Question: I tried to add this:
'''
-- phpMyAdmin SQL Dump
-- version 3.4.5
-- http://www.phpmyadmin.net
--
-- Host: localhost
-- Generation Time: Nov 09, 2013 at 04:43 PM
-- Server version: 5.5.16
-- PHP Version: 5.3.8
SET SQL_MODE="NO_AUTO_VALUE_ON_ZERO";
SET time_zone = "+00:00";
/*!40101 SET @OLD_CHARACTER_SET_CLIENT=@@CHARACTER_SET_CLIENT */;
/*!40101 SET @OLD_CHARACTER_SET_RESULTS=@@CHARACTER_SET_RESULTS */;
/*!40101 SET @OLD_COLLATION_CONNECTION=@@COLLATION_CONNECTION */;
/*!40101 SET NAMES utf8 */;
--
-- Database: 'rezzion'
--
-- --------------------------------------------------------
--
-- Table structure for table 'punishments'
--
CREATE TABLE IF NOT EXISTS 'punishments' (
'username' varchar(20) NOT NULL AUTO_INCREMENT,
'punisher' varchar(20) NOT NULL,
'server' varchar(15) NOT NULL,
'type' int(255) NOT NULL,
'date' varchar(1024) NOT NULL,
PRIMARY KEY ('id')
) ENGINE=InnoDB DEFAULT CHARSET=latin1 AUTO_INCREMENT=1 ;
/*!40101 SET CHARACTER_SET_CLIENT=@OLD_CHARACTER_SET_CLIENT */;
/*!40101 SET CHARACTER_SET_RESULTS=@OLD_CHARACTER_SET_RESULTS */;
/*!40101 SET COLLATION_CONNECTION=@OLD_COLLATION_CONNECTION */;
'''
to my database "rezzion" & for some reason i'm getting this error:

Anyone know why it's doing this? I have my database set to utf8-bin & it's name is rezzion... I'm confused why the code above isn't working?
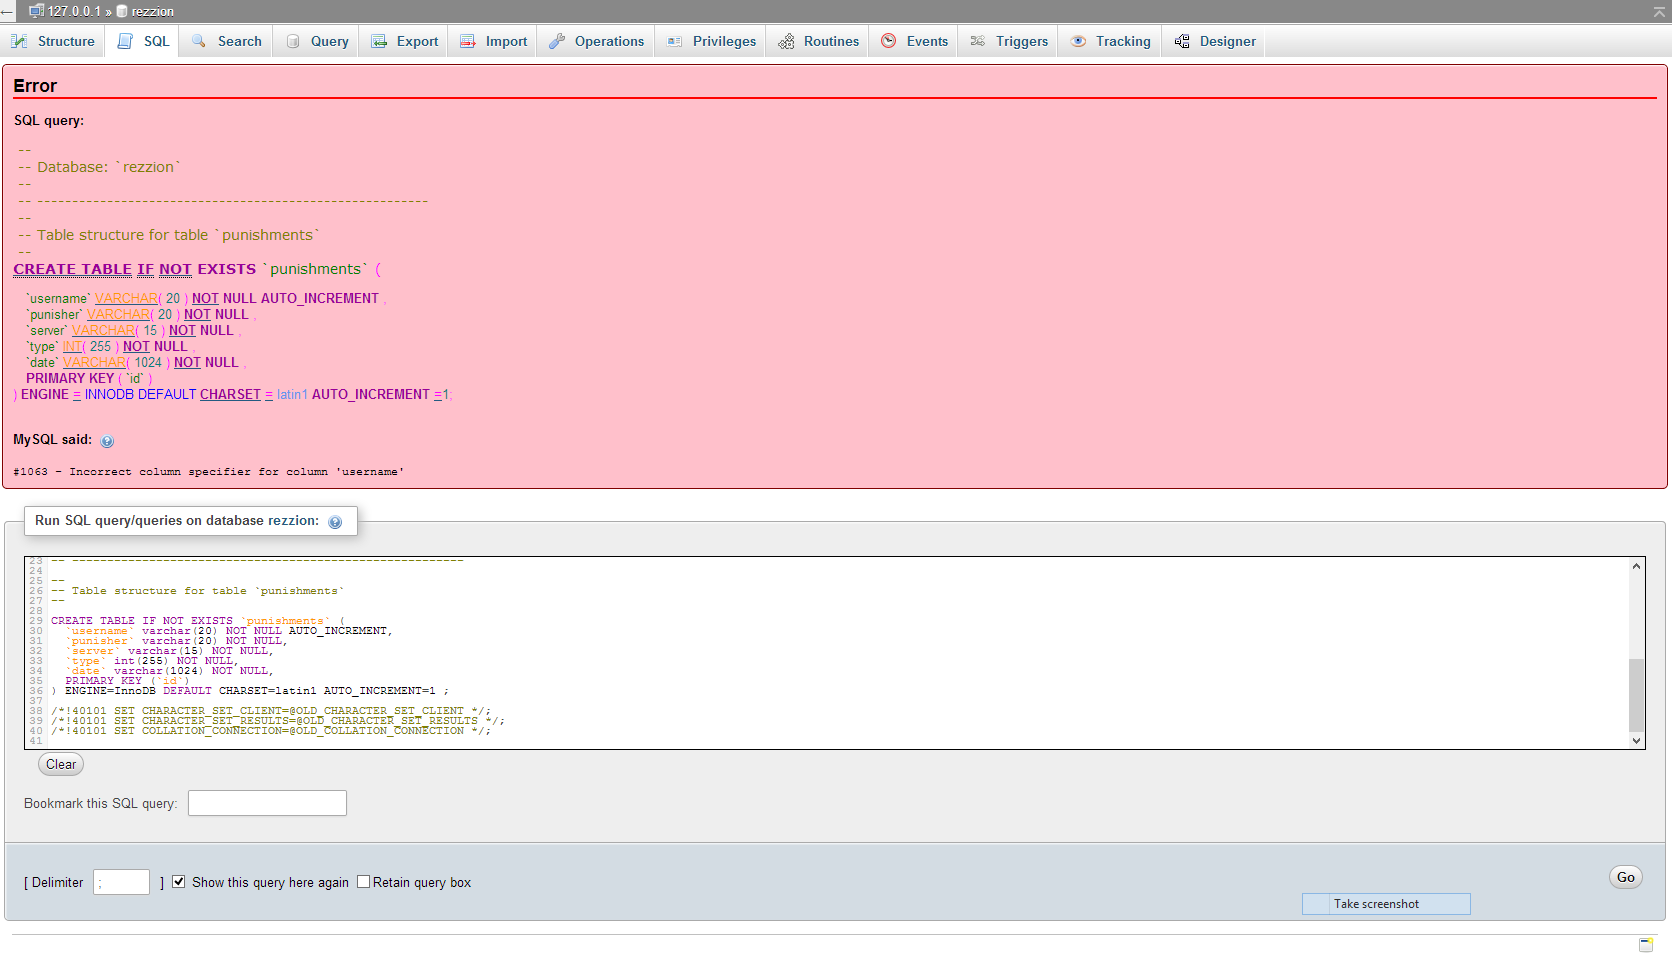
Answer: Your error starts, at least, here:
'''
'username' varchar(20) NOT NULL AUTO_INCREMENT,
'''
This is not allowed in MySQL. And, besides, you're declaring primary key with another column:
'''
PRIMARY KEY ('id')
'''